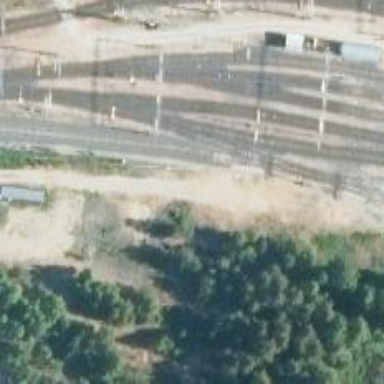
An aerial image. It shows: Siding railway line with electrified contact line for the trains.